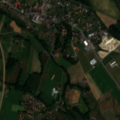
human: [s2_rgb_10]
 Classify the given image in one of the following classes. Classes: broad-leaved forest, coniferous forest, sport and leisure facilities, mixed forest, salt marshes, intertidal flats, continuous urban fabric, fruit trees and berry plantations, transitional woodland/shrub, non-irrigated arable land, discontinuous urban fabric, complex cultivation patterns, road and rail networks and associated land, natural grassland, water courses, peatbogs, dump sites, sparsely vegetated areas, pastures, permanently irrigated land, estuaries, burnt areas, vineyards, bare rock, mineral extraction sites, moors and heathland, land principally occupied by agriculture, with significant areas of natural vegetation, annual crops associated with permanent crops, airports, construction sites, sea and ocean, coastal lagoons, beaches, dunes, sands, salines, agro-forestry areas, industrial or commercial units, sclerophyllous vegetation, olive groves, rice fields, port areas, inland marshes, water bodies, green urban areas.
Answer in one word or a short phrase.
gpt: discontinuous urban fabric, non-irrigated arable land, land principally occupied by agriculture, with significant areas of natural vegetation, mixed forest